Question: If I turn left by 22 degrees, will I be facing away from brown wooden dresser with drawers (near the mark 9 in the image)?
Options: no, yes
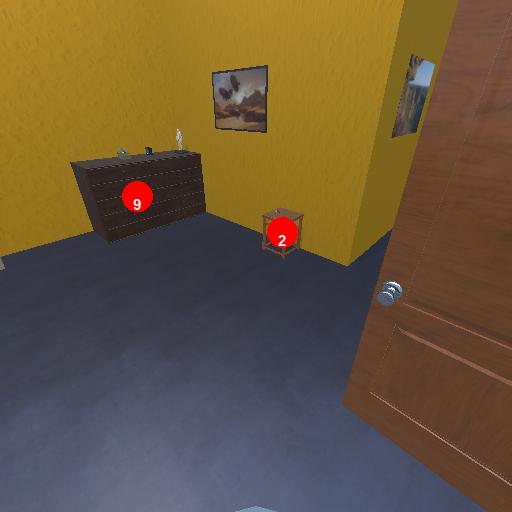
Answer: no